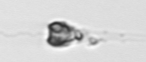
Label: Apedinella